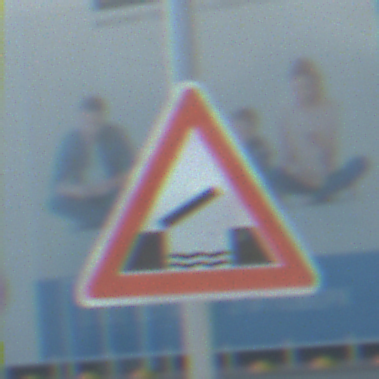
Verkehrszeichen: BeweglicheBruecke
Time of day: MorningAfternoon
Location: Outdoor (Suburban)
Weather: PartlyCloudy
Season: NotSpecified
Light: Natural